Field crop: tomato
Growth stage: 1
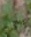
Species: solanum